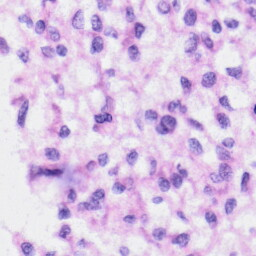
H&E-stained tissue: Liver